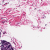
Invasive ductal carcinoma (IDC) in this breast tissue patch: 0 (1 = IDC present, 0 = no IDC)